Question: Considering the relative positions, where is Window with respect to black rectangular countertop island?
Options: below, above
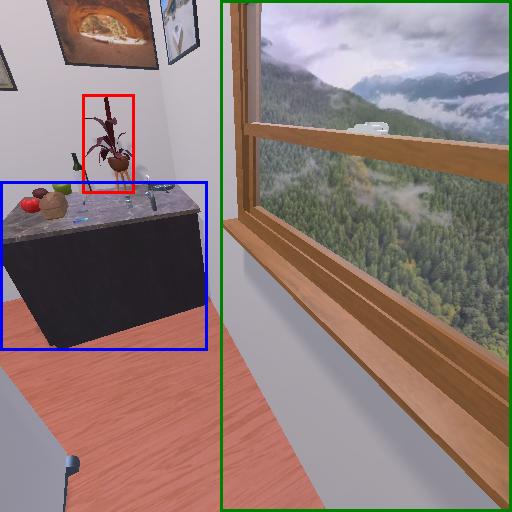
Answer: below